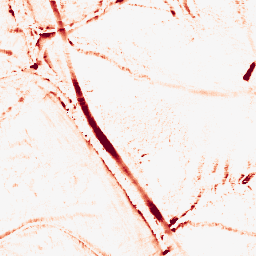
Category: morphological
Decomposition family: morphological_ellipse
Decomposition parameters: operation: opening
width: 10
height: 10
Upsampling method: cubic_catmull_rom
Upsampling parameters: scale: 2
Upsampling scale: 2